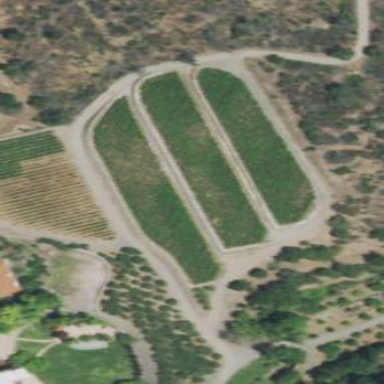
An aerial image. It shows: Vineyard with wine grapes as the crop.